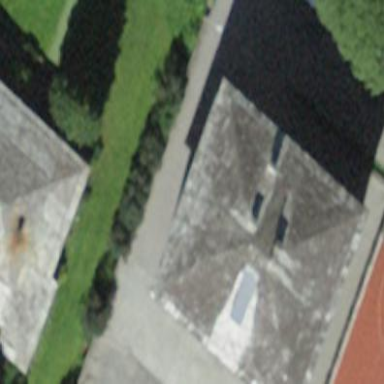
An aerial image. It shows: School building with pyramidal roof shape.